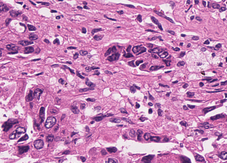
Tumor epithelial tissue: yes
Tumor-associated stroma tissue: yes
Normal tissue: no